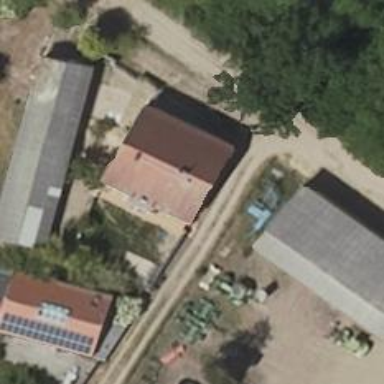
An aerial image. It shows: House with gabled roof oriented along the length of the building.